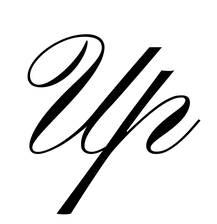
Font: PinyonScript-Regular